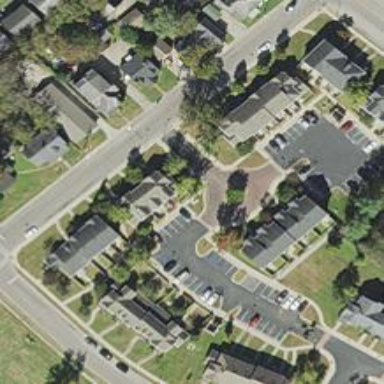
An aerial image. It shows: Living street.